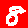
Digit: 8